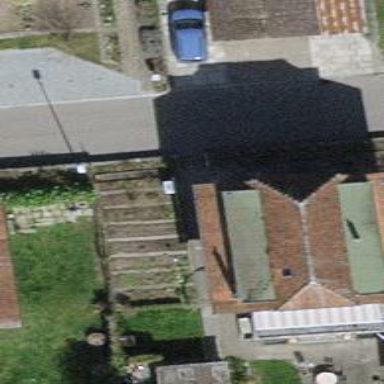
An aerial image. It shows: Detached building.